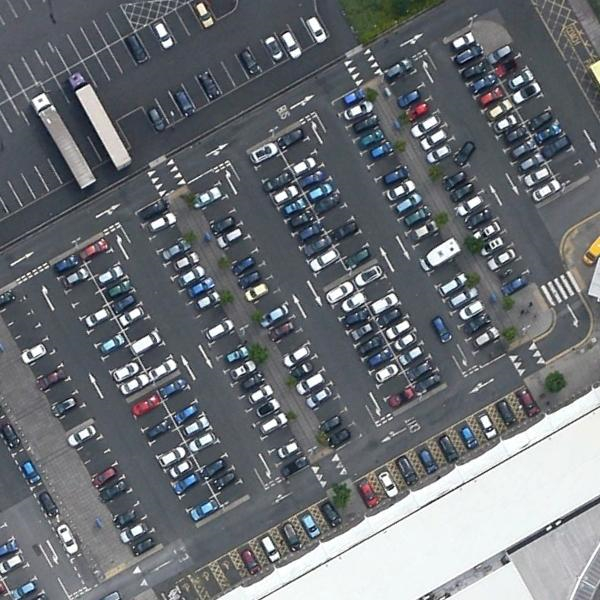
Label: Parking